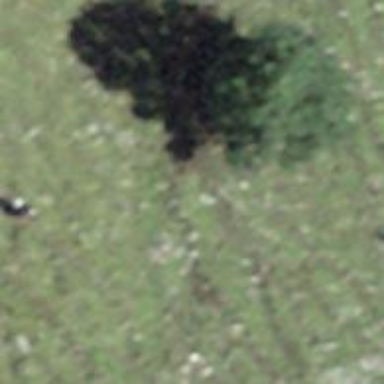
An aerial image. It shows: Single tag "natural: tree."